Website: home-depot
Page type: delivery-shipping
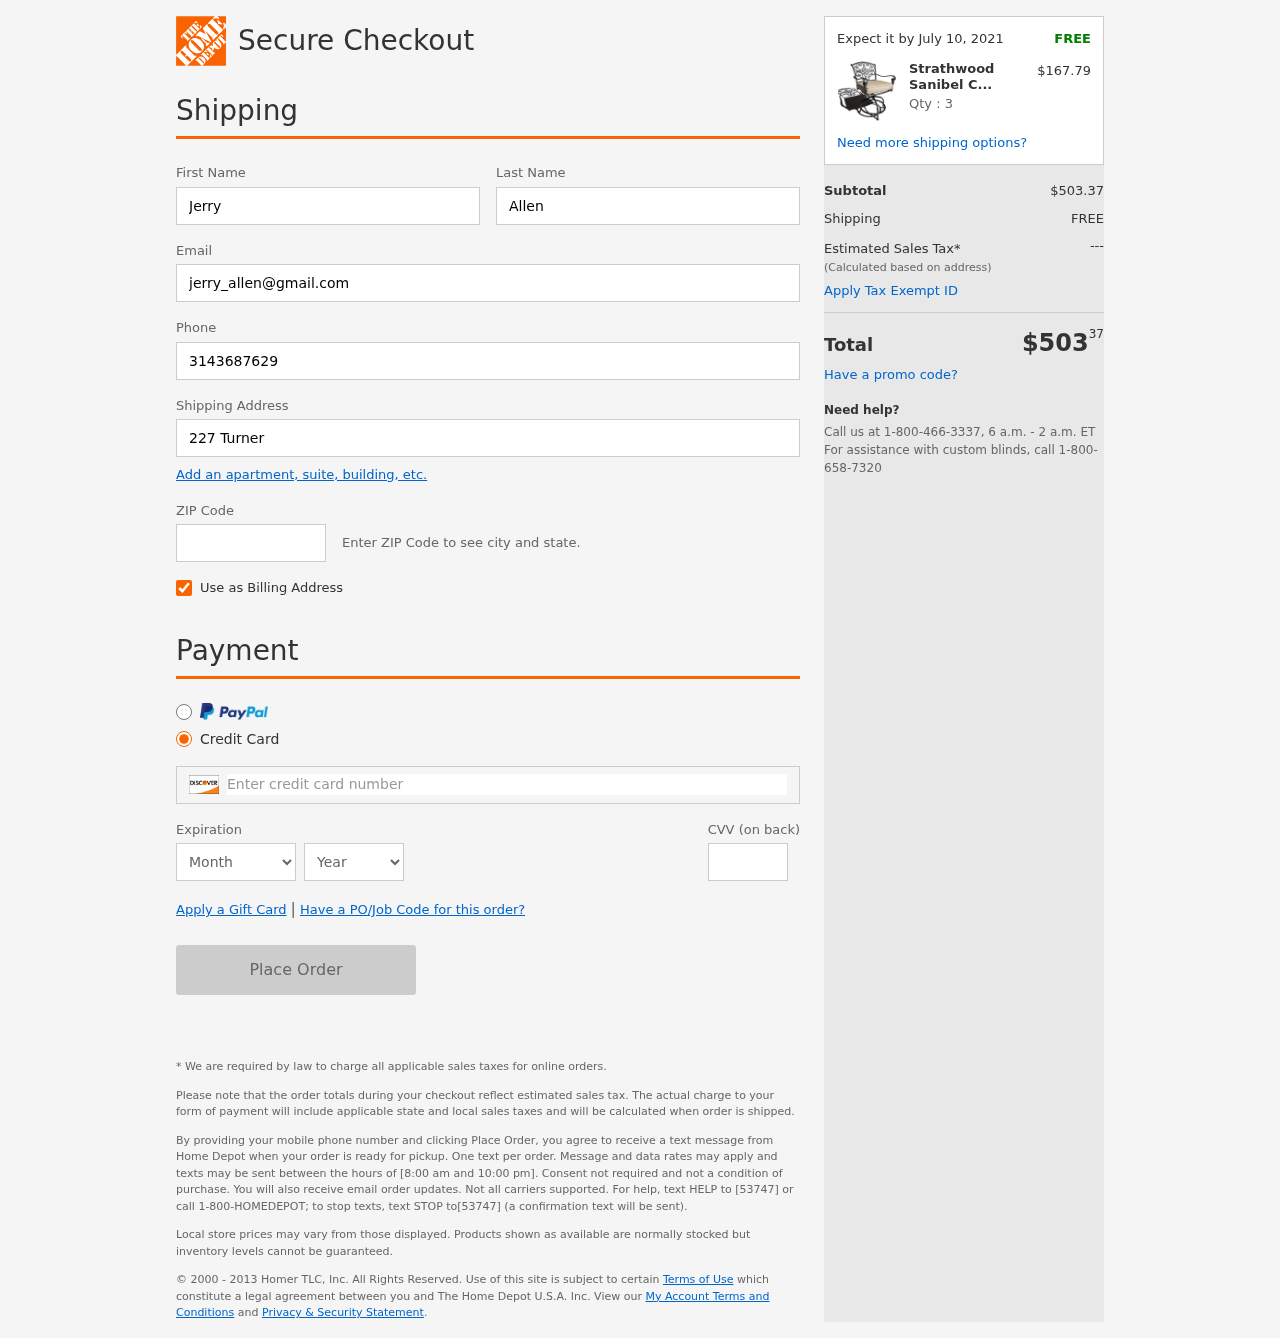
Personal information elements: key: PII_CARD_CVV
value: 544
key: PII_CARD_EXPIRY_MONTH
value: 08
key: PII_CARD_EXPIRY_YEAR
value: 28
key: PII_CARD_NUMBER
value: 6507 5694 3970 3199
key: PII_EMAIL
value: jerry_allen@gmail.com
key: PII_FIRSTNAME
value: Jerry
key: PII_LASTNAME
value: Allen
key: PII_PHONE
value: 3143687629
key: PII_POSTCODE
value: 52026
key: PII_STREET
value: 227 Turner Haven Suite 442
Product elements: key: PRODUCT1_NAME
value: Strathwood Sanibel Cast Aluminum Balcony Chair with Cushion, Set of 2
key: PRODUCT1_PRICE
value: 167.79
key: PRODUCT1_QUANTITY
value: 3
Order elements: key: ORDER_DELIVERY_DATE
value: Expect it by July 10, 2021
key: ORDER_SUBTOTAL
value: $503.37
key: ORDER_SHIPPING_COST
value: FREE
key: ORDER_TOTAL
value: $50337